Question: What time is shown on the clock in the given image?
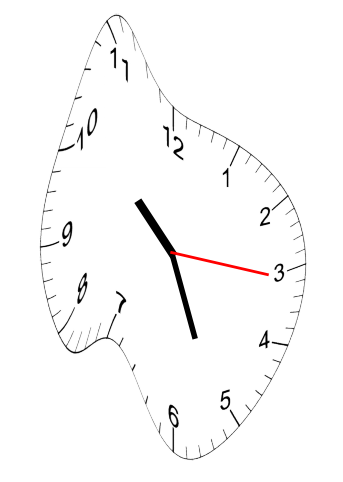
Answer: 10:26:16